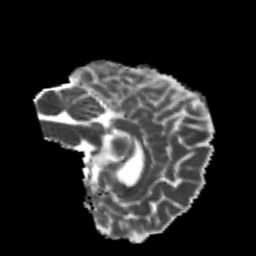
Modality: MD
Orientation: sagittal
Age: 24
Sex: male
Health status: healthy
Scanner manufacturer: philips
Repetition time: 7.39 s
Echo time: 0.08599 s